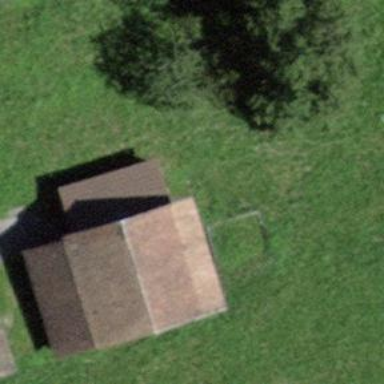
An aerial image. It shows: Rural barn.